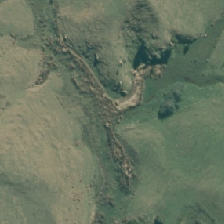
Land cover: herbaceous_freshwater_vege